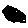
Label: moon